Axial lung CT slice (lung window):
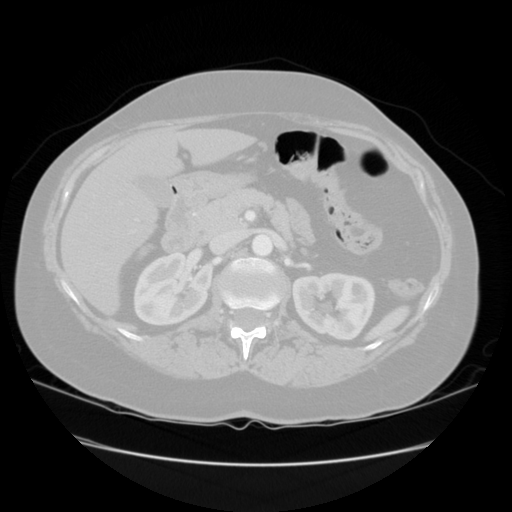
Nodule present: no